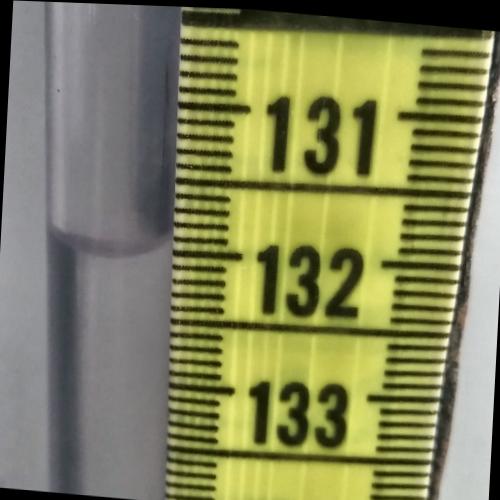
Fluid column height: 132.0 cm